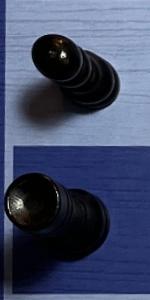
Label: Rook_Black